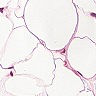
Metastatic tissue present: no